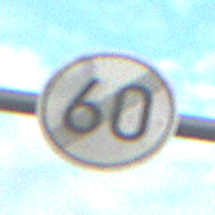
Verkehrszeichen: EndeGeschwindigkeit60
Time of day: SunriseSunset
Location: Outdoor (RoadRail)
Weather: PartlyCloudy
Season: NotSpecified
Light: Natural